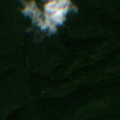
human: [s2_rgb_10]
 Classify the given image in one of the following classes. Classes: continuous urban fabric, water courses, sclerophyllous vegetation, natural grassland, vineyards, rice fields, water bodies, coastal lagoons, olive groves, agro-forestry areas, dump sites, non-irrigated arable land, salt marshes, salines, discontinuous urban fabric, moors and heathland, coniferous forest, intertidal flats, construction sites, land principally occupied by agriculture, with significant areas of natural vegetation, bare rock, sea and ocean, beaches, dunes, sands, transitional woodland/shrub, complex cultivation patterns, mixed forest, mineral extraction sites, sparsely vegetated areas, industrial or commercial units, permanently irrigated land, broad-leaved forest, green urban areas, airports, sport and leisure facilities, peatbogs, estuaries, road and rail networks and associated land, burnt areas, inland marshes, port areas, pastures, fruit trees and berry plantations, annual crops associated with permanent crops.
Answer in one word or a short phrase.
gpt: broad-leaved forest